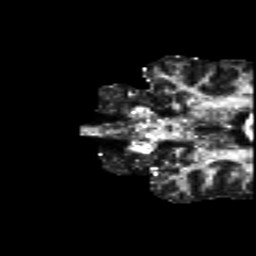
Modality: FA
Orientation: coronal
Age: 23
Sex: male
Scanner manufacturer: siemens
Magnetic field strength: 3 T
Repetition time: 8.8 s
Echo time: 0.085 s